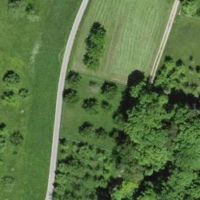
EUNIS habitat code: 40
Species observed at this site:
Vincetoxicum hirundinaria